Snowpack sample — Rabbit Ears Pass, Jackson County, Colorado, USA (12/17/25, 1:08 PM MST)
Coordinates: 40.387, -106.625
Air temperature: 34 °F
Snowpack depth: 46 cm
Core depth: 20 cm
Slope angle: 6°, slope face: 165°
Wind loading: medium
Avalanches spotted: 0
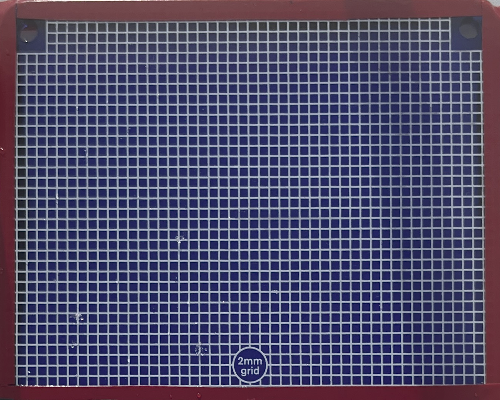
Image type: profile
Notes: No avalanches spotted nearby, although collected in a meadowy area with minimal risk on this face of the pass.